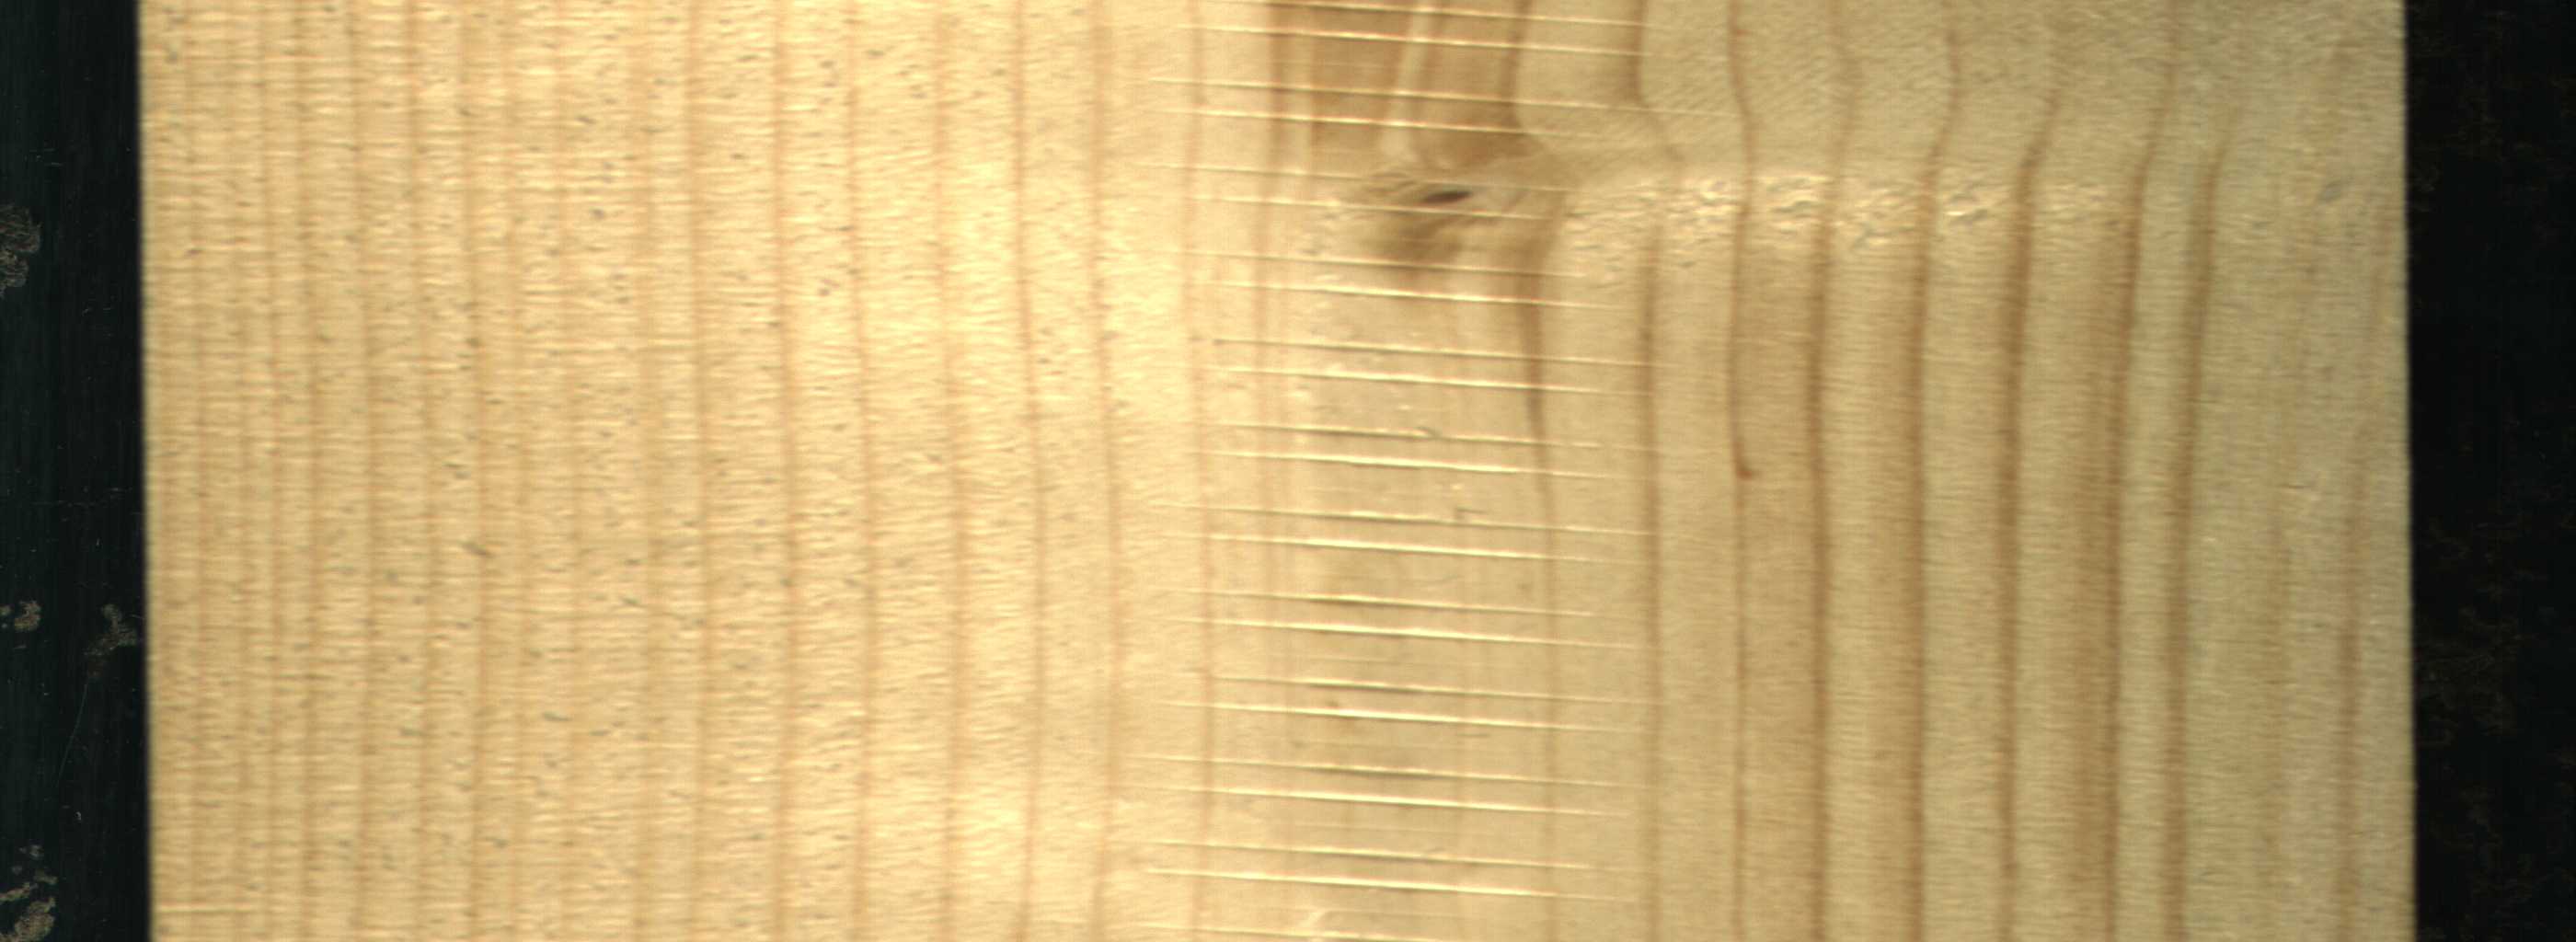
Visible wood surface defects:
Live_Knot